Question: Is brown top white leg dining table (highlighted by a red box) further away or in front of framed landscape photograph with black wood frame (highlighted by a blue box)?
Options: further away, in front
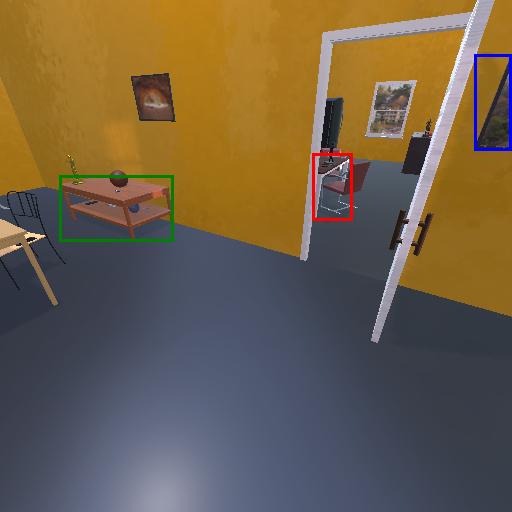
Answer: further away